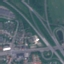
Land use / land cover: Highway